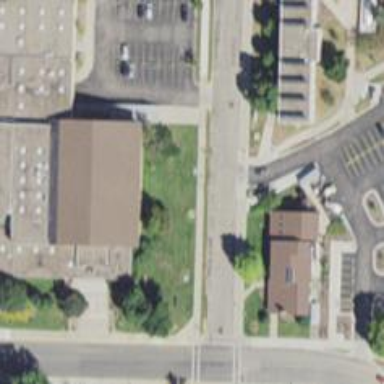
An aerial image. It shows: Residential road with separate sidewalk.